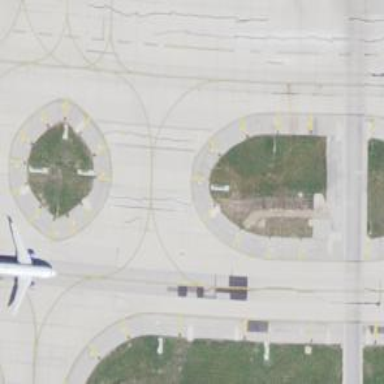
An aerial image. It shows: View of taxiway at the airport.